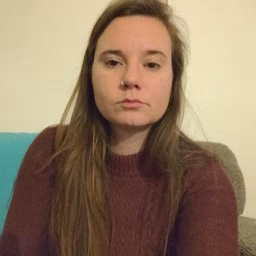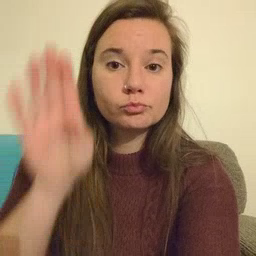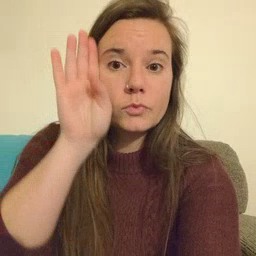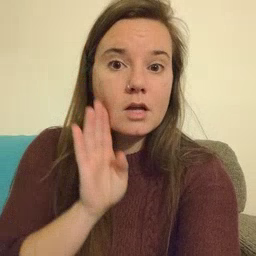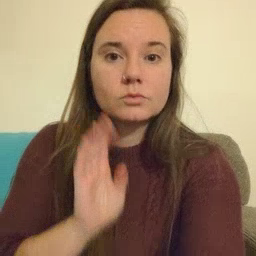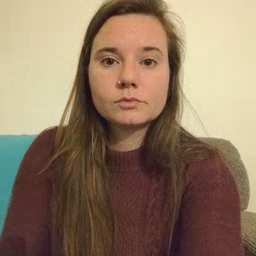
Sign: brown